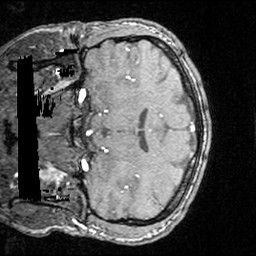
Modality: angio
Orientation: coronal
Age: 34
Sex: male
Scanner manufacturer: siemens
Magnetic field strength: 3 T
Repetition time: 0.025 s
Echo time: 0.00334 s